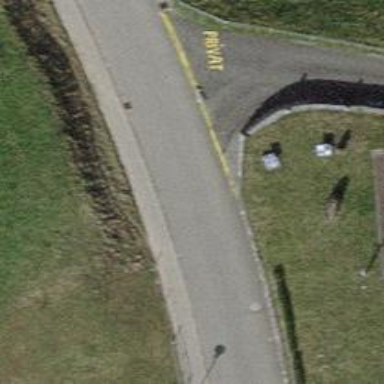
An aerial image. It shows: Hedge barrier.